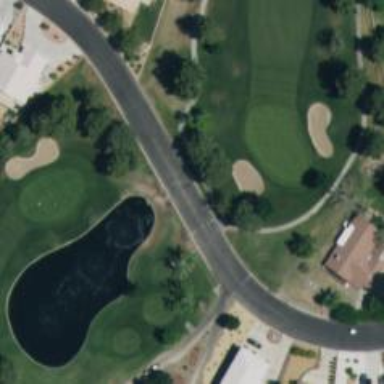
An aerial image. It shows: Pathway for golfing.